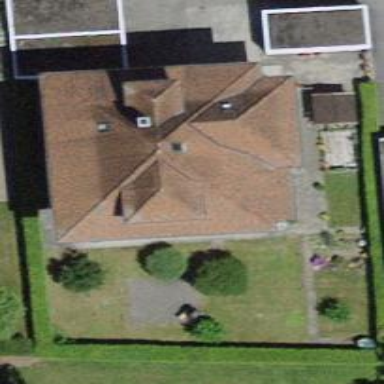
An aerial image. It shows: Hipped roof house.